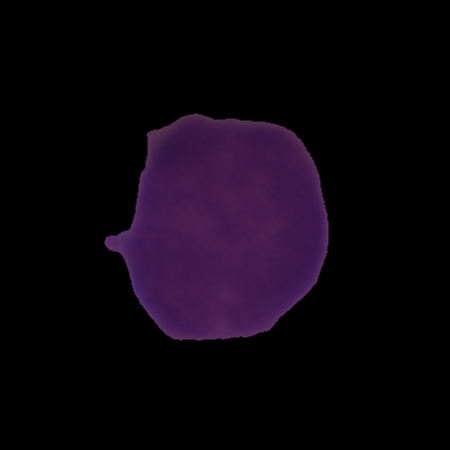
Label: healthy